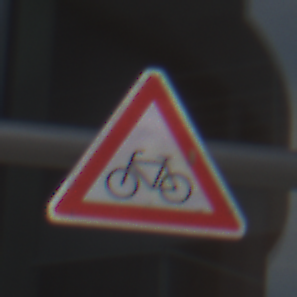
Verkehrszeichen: RadverkehrRechts
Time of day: MorningAfternoon
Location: Outdoor (Urban)
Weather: PartlyCloudy
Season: NotSpecified
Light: Natural